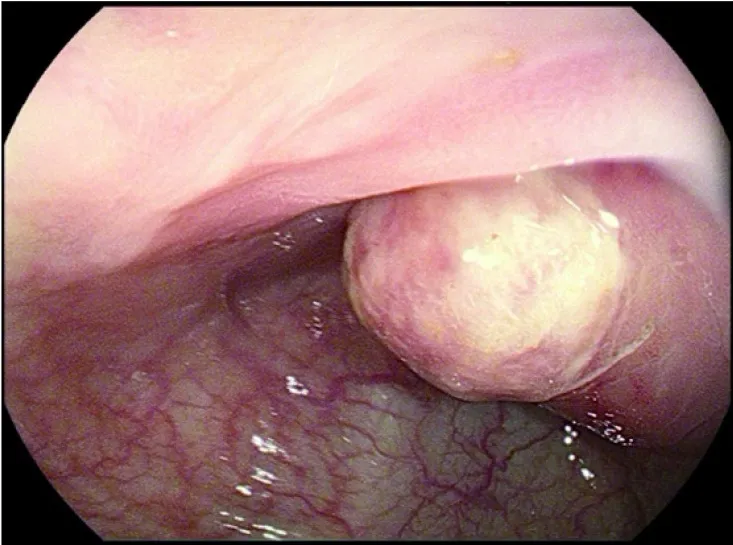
Colonoscopy. . About 4cm sized submucosal tumor was identified at the sigmoid colon.
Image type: endoscopy (gi_endoscopy)